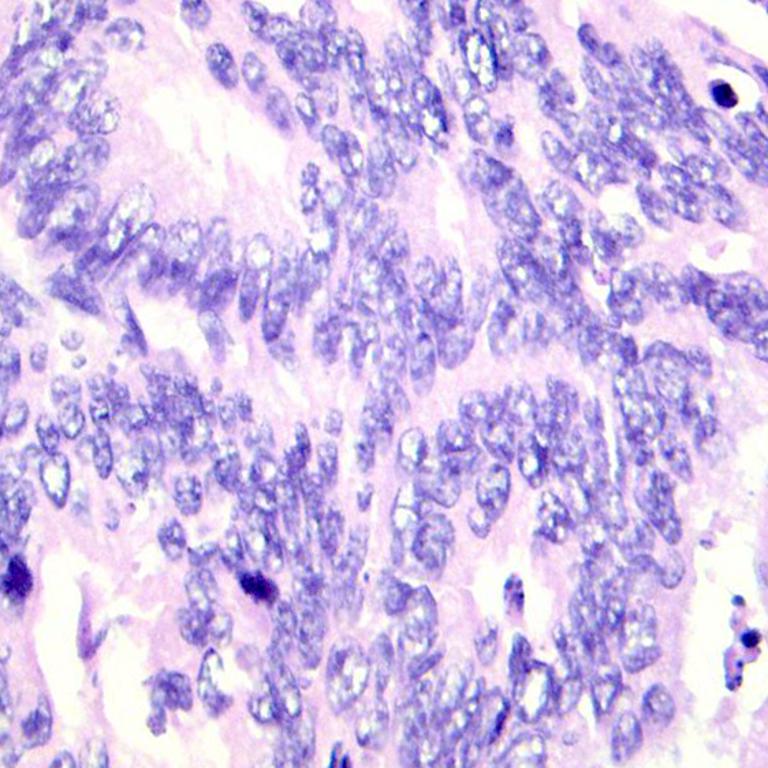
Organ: colon
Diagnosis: adenocarcinomas